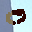
Label: 0